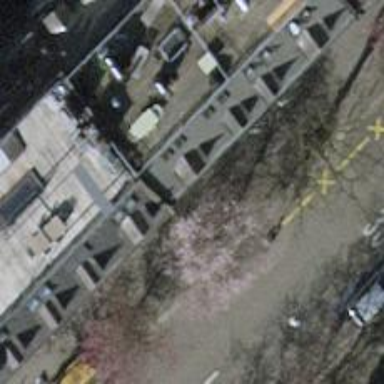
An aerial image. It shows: Avenue of trees.